Field crop: tomato
Growth stage: 1
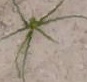
Species: cyperus